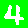
Digit: 4